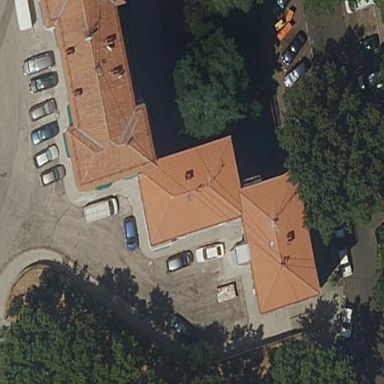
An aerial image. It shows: Hipped roof apartment building.